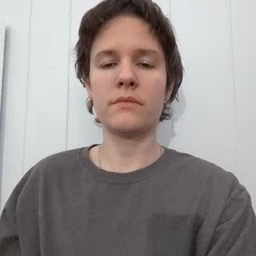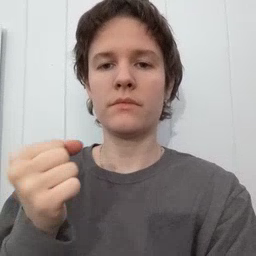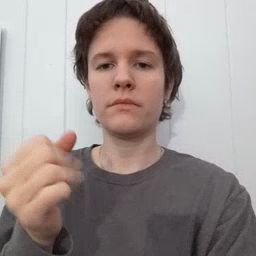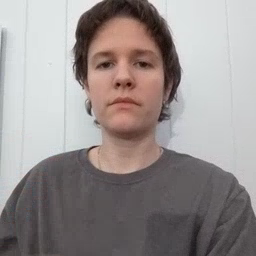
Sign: milk